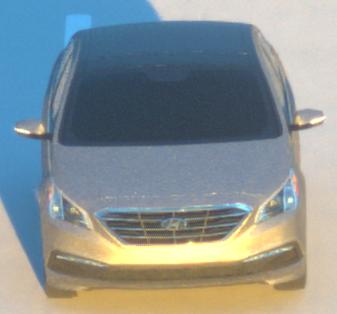
Make: Hyundai
Model: Sonata
Detailed model: Gen. 7
Model produced from: 2015
Model produced until: 2017
Doors: 4
Color: gray
Road condition: dry road
Daytime: sunrise or sunset
Contrast: medium contrast